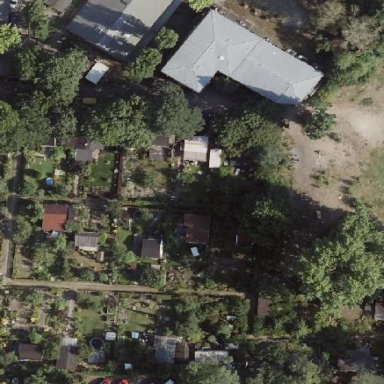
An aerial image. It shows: Area designated for allotments.